Interaction volume radius: 10 \u00c5
Interaction volume height: 25 \u00c5
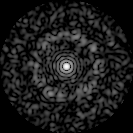
Disorder parameter: 0.8131